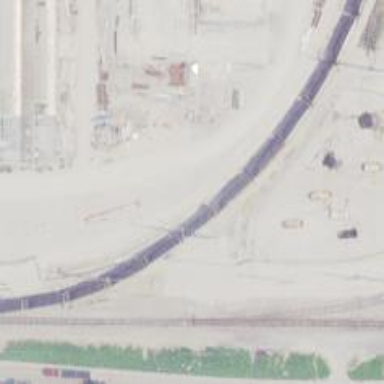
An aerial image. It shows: Rail spur service.